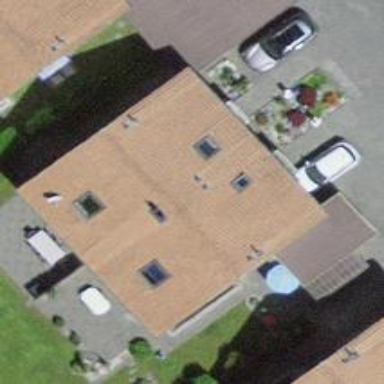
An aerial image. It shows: Building with gabled roof.